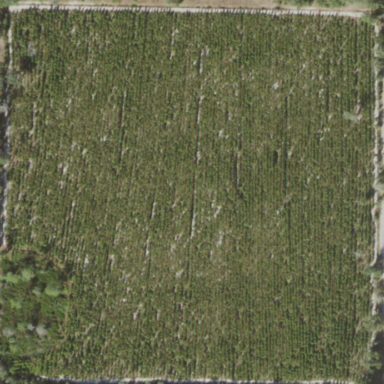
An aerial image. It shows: Forest area predominantly covered with needle-leaved trees.